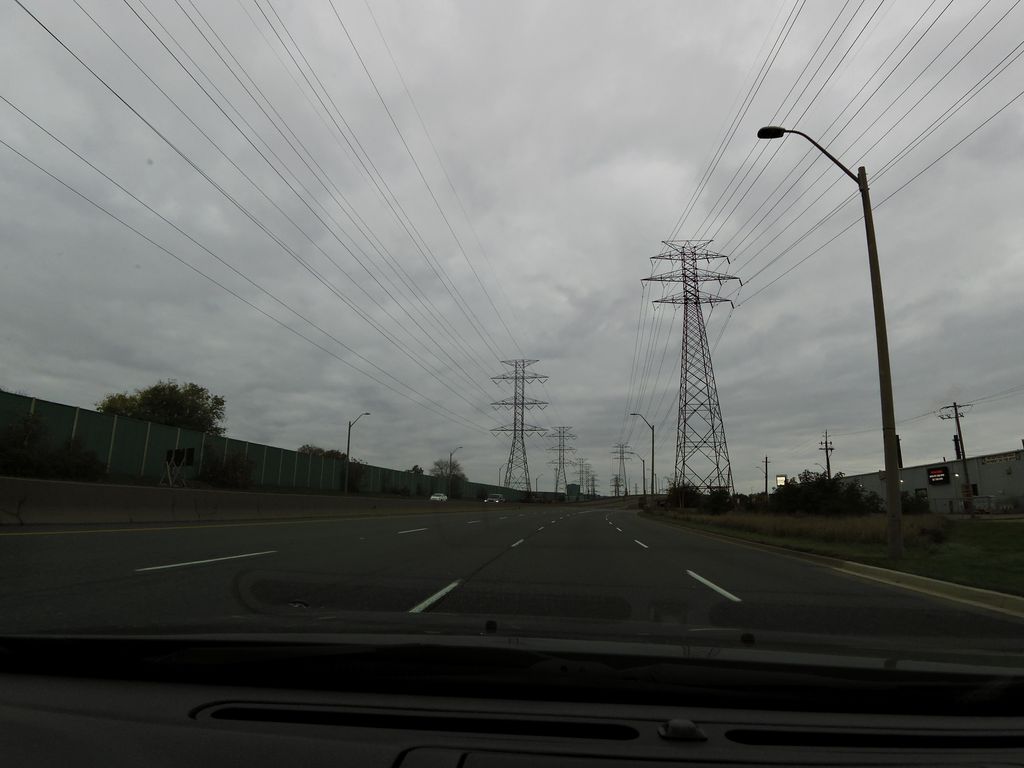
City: hamilton